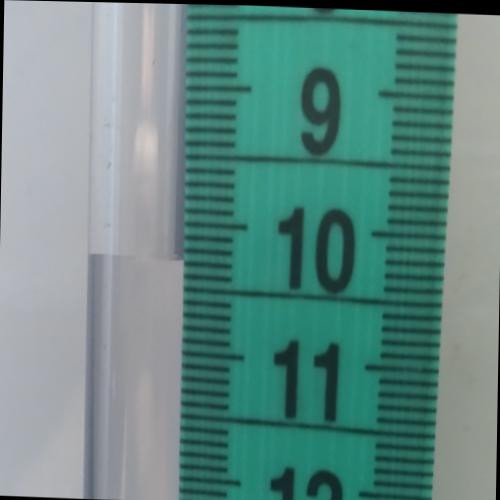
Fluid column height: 10.3 cm